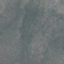
Land use / land cover: HerbaceousVegetation